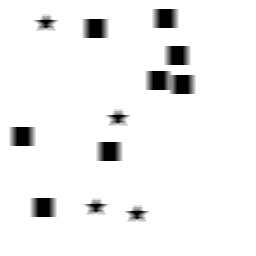
Squares: 8
Triangles: 0
Stars: 4
Total shapes: 12